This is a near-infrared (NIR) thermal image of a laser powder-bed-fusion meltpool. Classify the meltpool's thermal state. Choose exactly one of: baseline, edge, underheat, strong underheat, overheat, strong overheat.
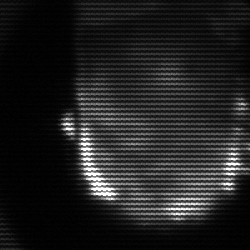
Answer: baseline